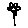
Label: flower